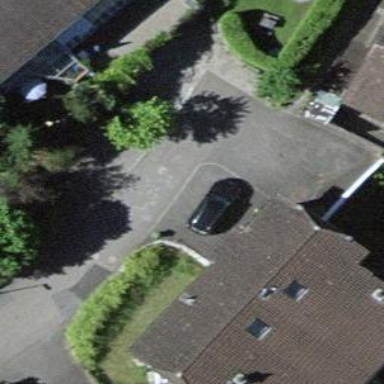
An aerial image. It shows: Driveway leading to service road.